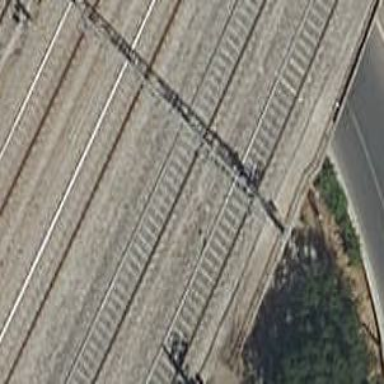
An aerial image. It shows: Railway with electrified contact lines running on embankment.